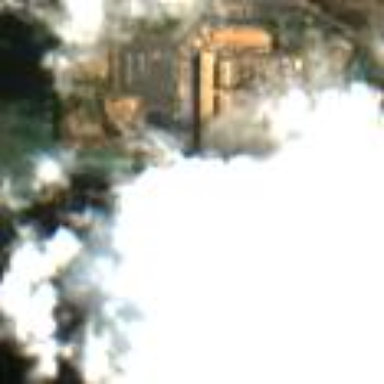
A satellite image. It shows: Industrial area with coal power plant.